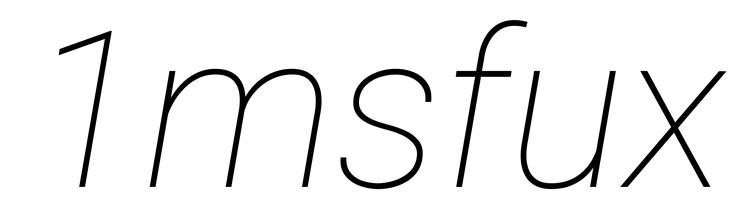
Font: Roboto-Italic_Thin_Italic